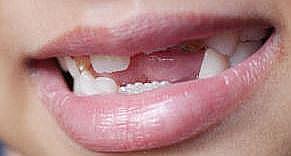
Condition: hypodontia